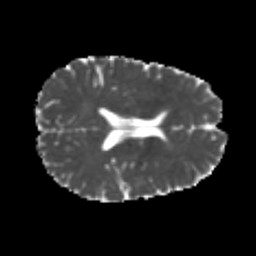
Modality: MD
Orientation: axial
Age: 20
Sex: male
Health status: healthy
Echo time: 0.074 s